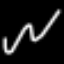
Label: squiggle